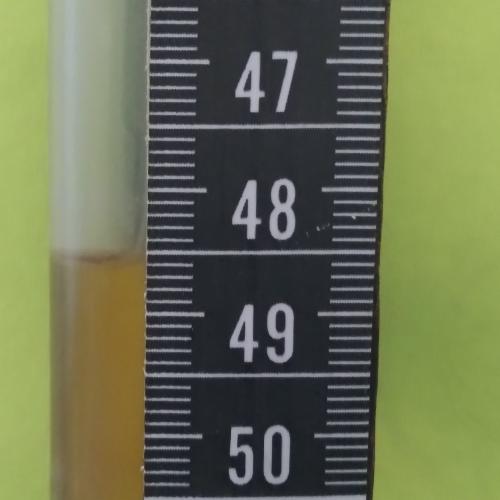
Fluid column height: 48.5 cm